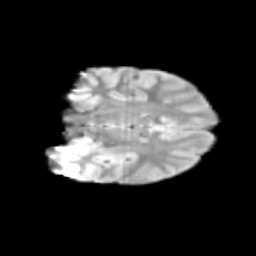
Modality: T2w
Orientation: coronal
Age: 11
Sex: female
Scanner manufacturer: siemens
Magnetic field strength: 3 T
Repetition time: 3.8 s
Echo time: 0.07 s